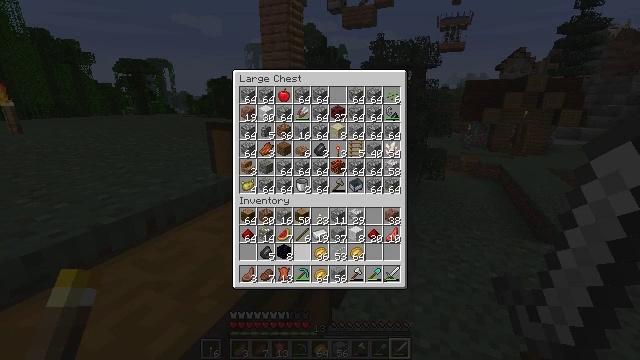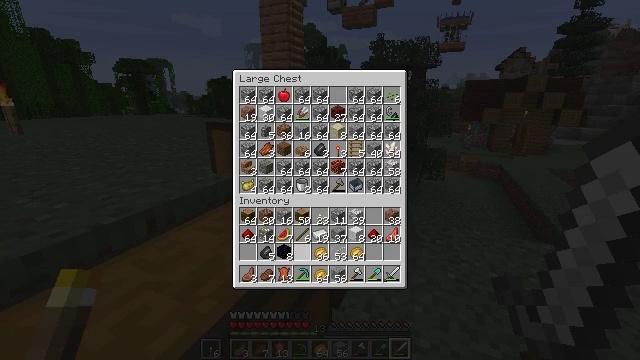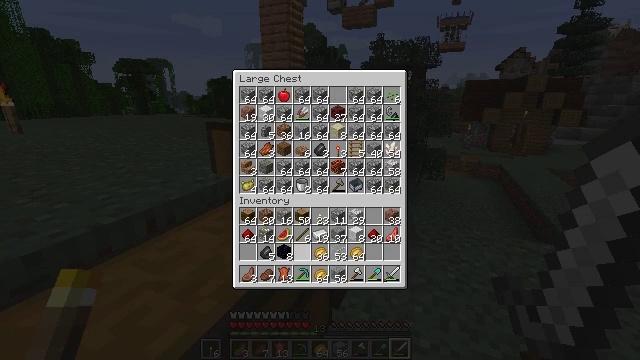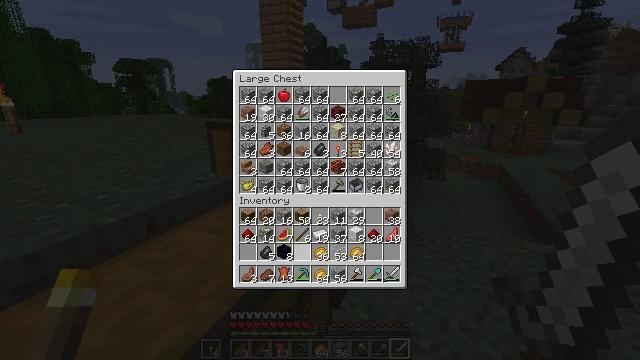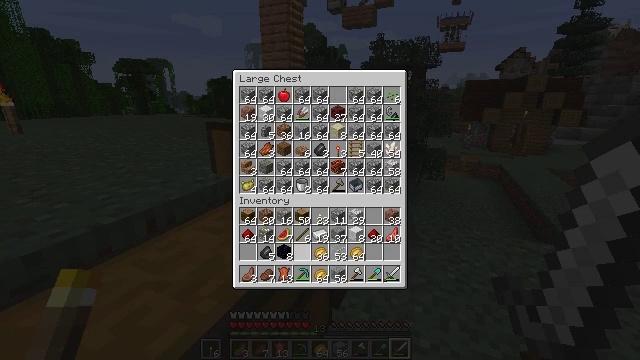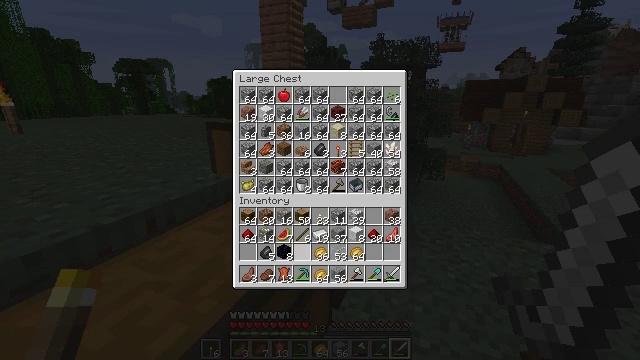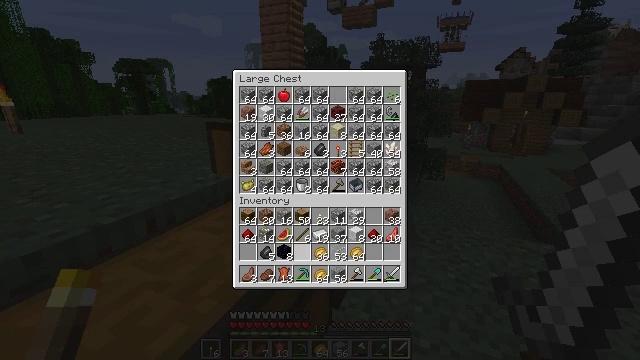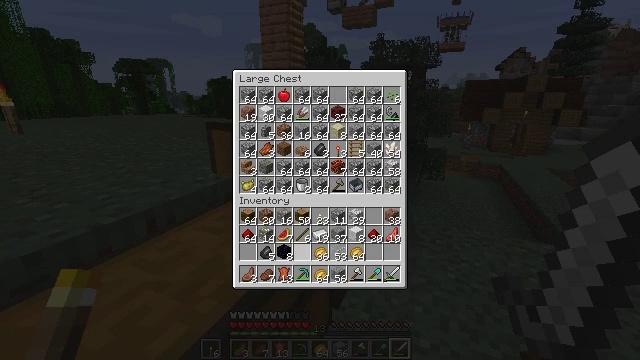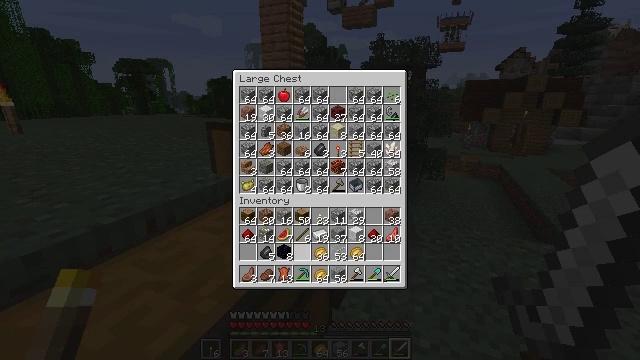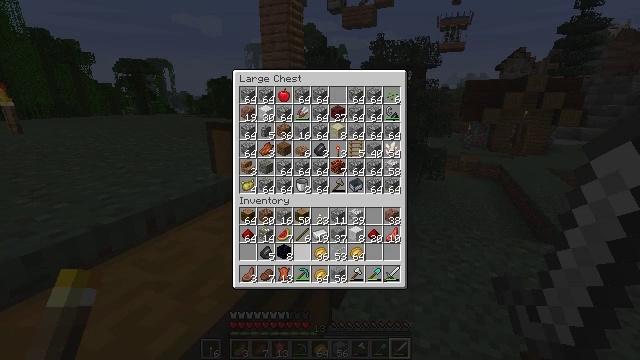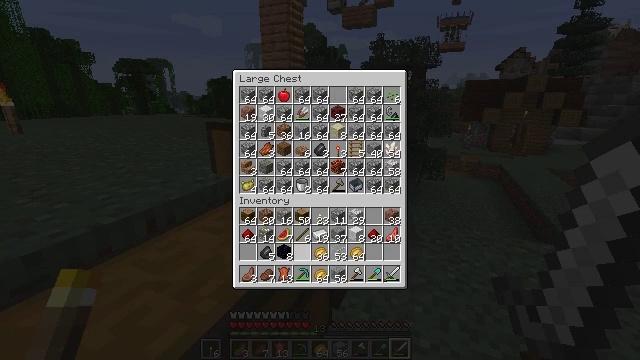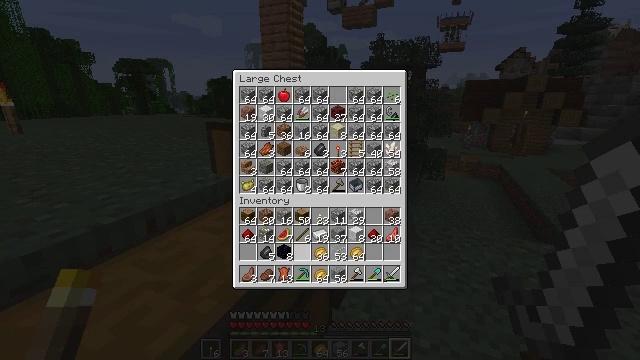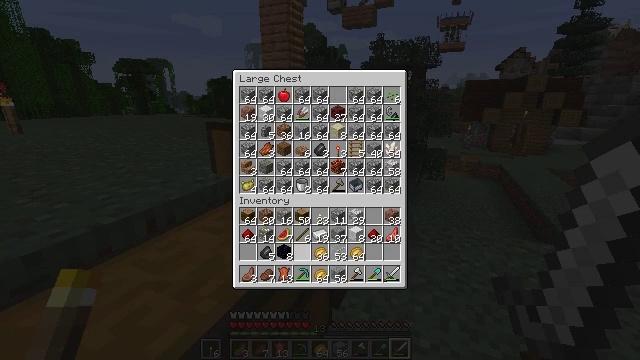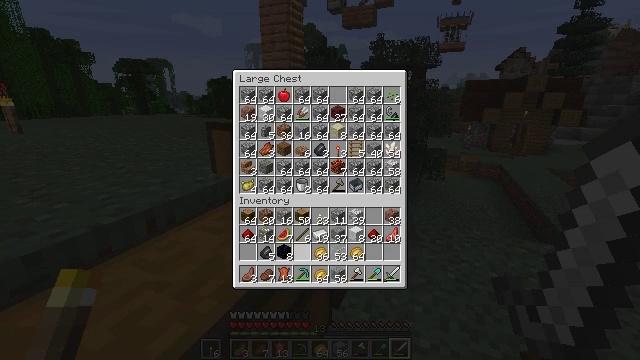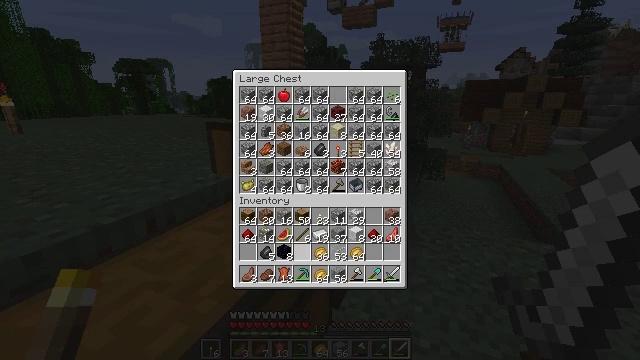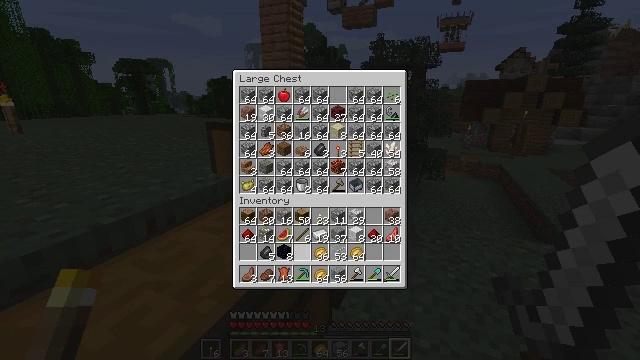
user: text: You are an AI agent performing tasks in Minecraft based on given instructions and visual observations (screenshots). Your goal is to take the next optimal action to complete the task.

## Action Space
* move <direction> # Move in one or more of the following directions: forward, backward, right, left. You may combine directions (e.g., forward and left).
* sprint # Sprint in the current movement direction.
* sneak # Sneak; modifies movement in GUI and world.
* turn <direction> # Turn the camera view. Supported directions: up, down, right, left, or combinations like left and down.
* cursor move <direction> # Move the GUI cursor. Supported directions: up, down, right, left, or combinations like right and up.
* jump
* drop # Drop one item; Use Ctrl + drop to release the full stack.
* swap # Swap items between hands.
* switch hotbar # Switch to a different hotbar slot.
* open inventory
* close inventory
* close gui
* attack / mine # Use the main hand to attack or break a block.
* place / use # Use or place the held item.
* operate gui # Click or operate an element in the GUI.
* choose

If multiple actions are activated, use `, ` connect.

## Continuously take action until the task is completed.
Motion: motion action
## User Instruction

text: Harvest melon from the farm.
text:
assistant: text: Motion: no_op
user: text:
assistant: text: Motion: no_op
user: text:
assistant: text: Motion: no_op
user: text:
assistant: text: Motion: no_op
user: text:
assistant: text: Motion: no_op
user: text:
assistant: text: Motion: no_op
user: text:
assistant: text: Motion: no_op
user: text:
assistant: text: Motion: no_op
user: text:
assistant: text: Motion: no_op
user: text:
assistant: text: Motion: no_op
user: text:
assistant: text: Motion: no_op
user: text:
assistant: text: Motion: no_op
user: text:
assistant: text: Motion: no_op
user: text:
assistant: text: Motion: no_op
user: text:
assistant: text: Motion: no_op
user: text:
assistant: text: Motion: no_op
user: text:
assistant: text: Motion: no_op
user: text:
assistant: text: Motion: no_op
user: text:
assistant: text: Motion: no_op
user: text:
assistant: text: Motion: no_op
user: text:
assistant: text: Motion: no_op
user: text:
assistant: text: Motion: no_op
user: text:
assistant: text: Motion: no_op
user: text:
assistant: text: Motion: no_op
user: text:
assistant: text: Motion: no_op
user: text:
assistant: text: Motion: no_op
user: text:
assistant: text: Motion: no_op
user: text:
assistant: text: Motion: no_op
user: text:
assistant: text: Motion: no_op
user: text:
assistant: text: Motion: no_op